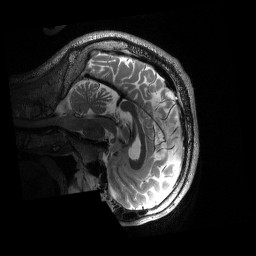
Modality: T2w
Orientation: sagittal
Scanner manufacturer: siemens
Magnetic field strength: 3 T
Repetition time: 3.2 s
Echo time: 0.563 s